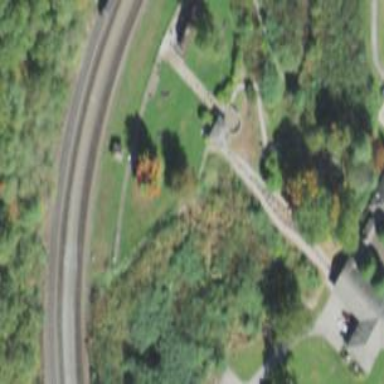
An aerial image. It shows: Funicular railway.